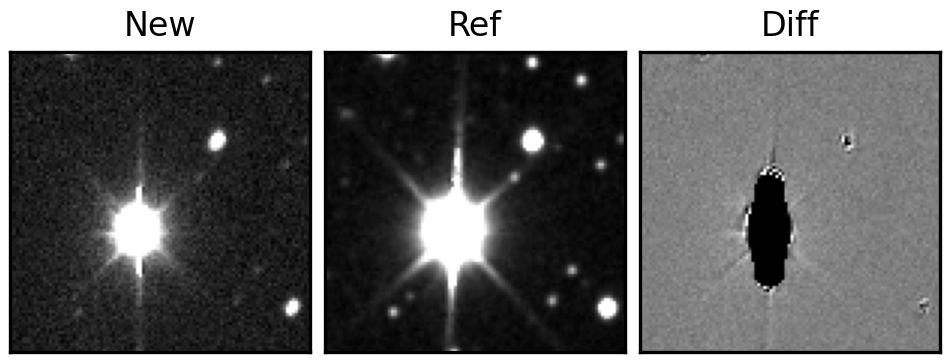
Label: bogus